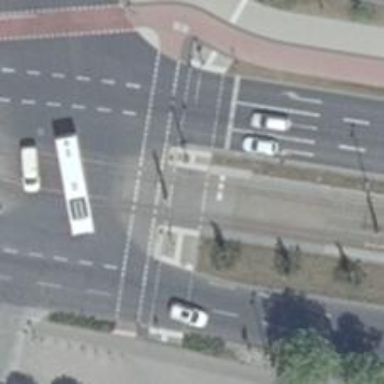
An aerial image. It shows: Railway crossing with traffic signals and lights.